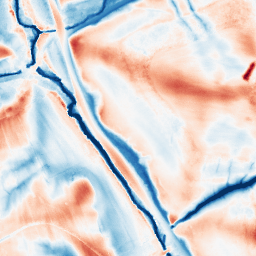
Category: edge_preserving
Decomposition family: guided
Decomposition parameters: radius: 16
eps: 0.001
Upsampling method: quartic
Upsampling parameters: scale: 8
Upsampling scale: 8